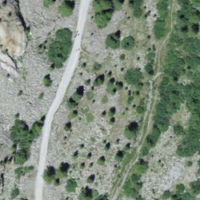
EUNIS habitat code: 47
Species observed at this site:
Alnus alnobetula
Astragalus alpinus